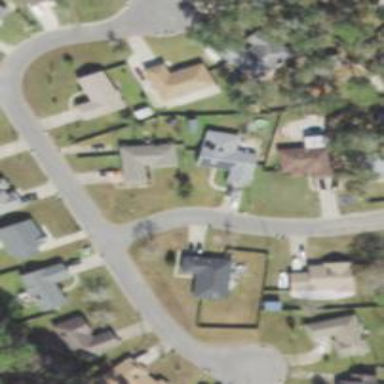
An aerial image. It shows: Single-family residential area.